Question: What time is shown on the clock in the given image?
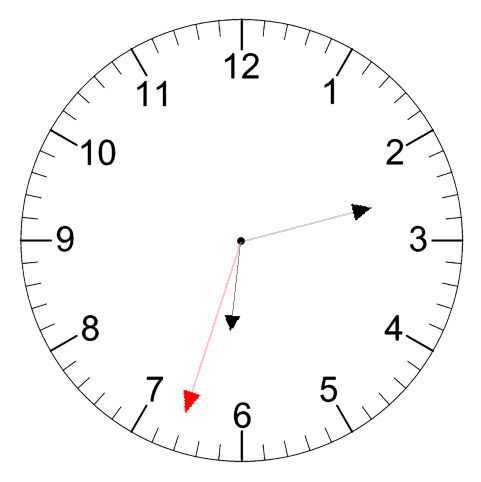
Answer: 06:12:33